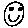
Label: smiley face